Field crop: tomato
Growth stage: 2
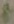
Species: solanum